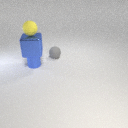
small blue metal cylinder in front of small gray rubber sphere